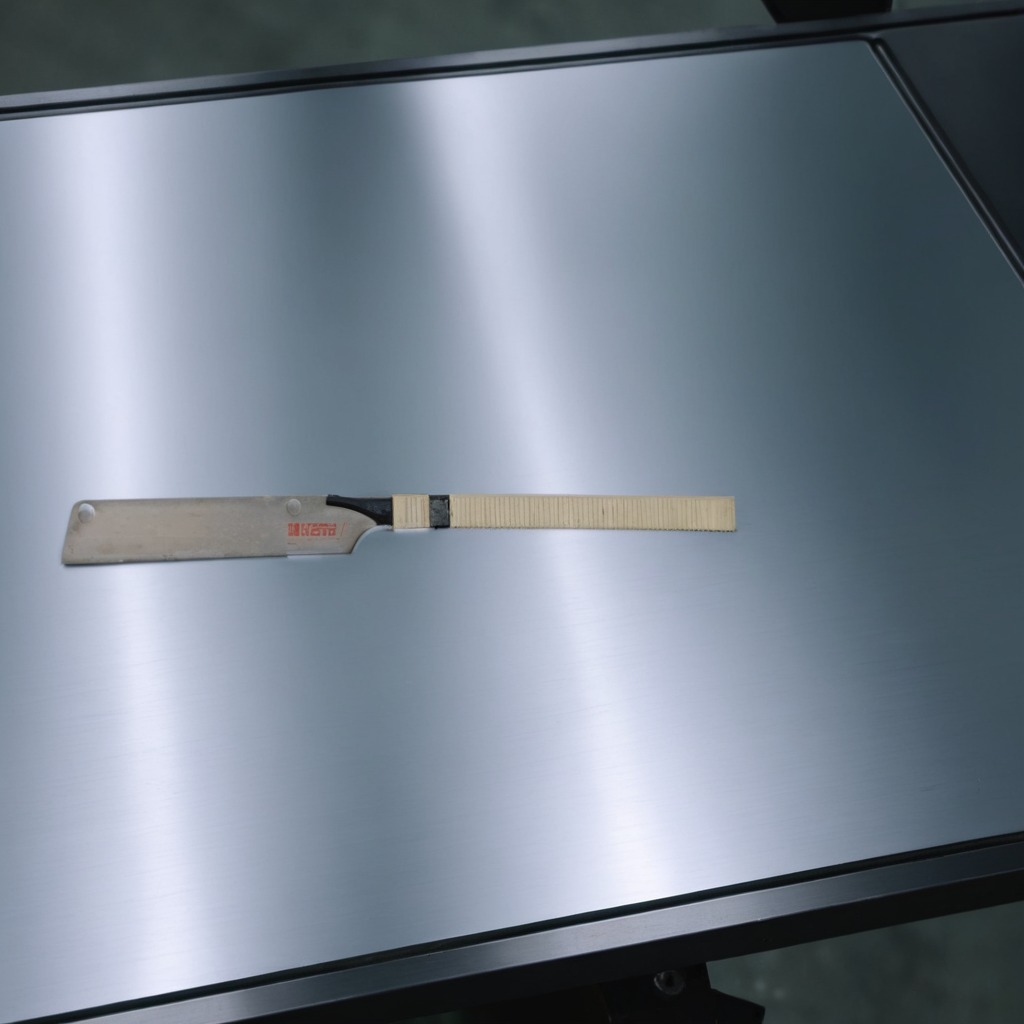
A metal saw is lying on the metal table.